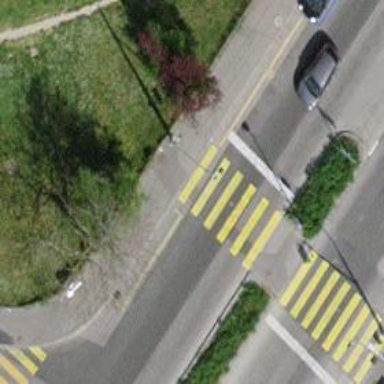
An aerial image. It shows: Road with traffic signals at crossing.